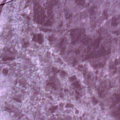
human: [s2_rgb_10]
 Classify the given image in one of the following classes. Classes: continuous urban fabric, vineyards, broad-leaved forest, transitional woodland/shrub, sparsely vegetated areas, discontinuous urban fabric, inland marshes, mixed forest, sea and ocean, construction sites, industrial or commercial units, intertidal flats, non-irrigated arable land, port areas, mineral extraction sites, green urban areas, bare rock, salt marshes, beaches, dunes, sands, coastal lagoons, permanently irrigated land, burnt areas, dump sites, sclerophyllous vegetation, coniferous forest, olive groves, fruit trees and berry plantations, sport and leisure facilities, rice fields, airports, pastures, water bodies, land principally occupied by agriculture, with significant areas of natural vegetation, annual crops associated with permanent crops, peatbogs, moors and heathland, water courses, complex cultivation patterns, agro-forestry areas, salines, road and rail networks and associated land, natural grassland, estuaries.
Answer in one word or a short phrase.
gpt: sea and ocean